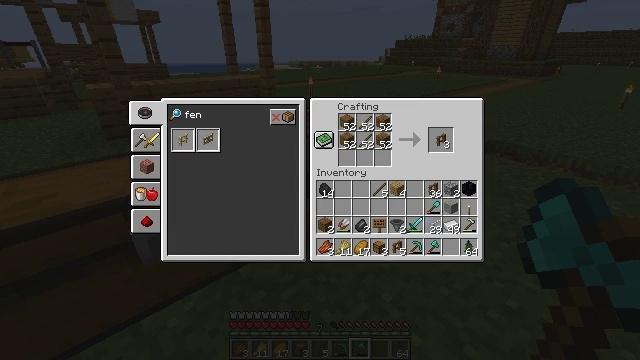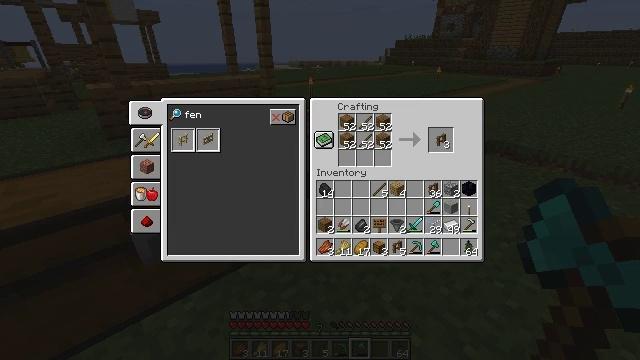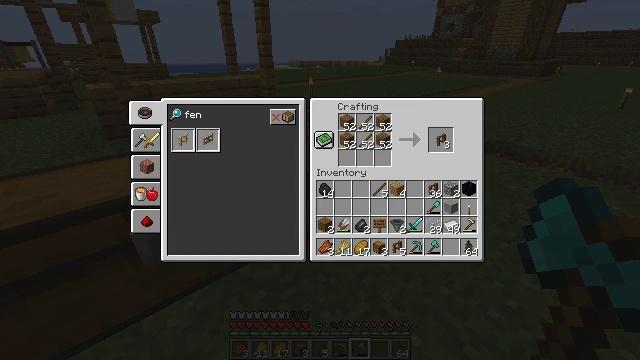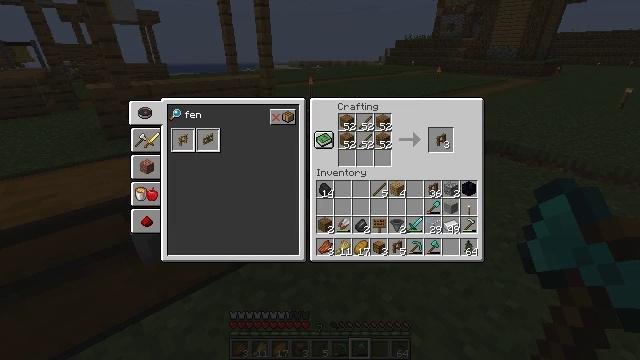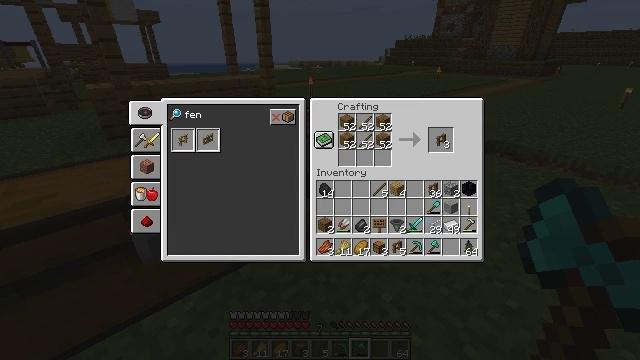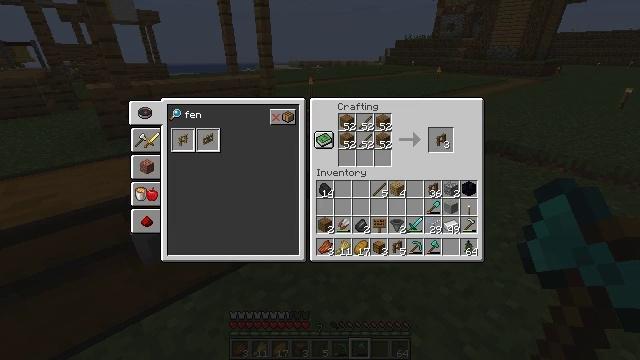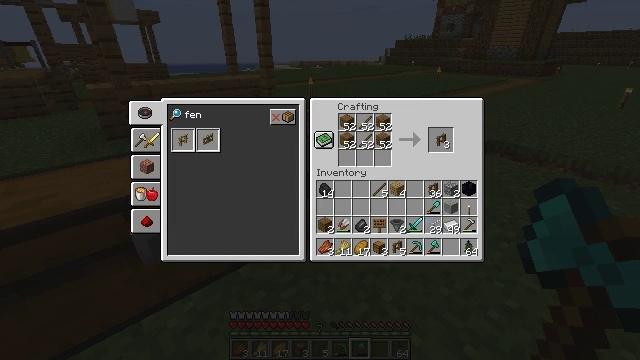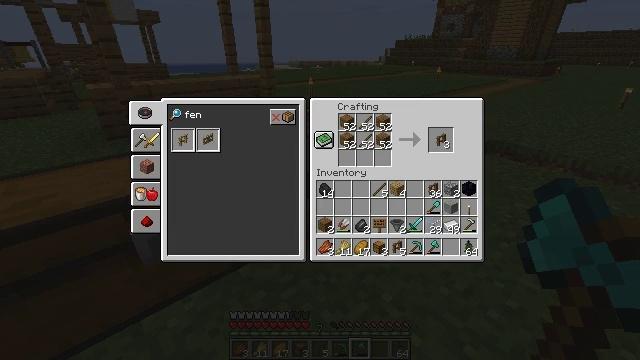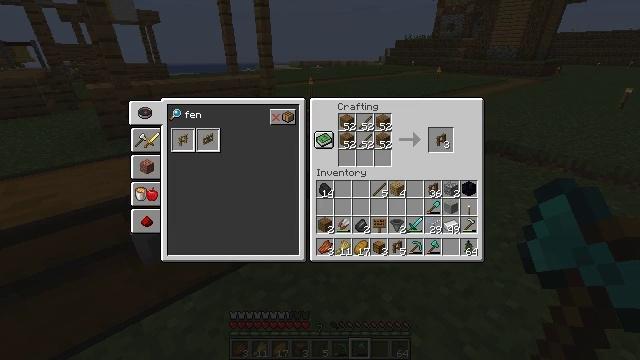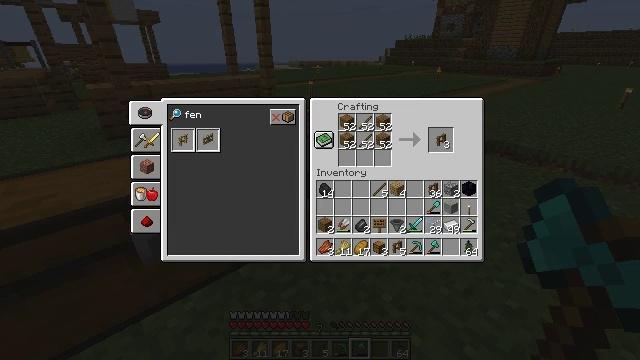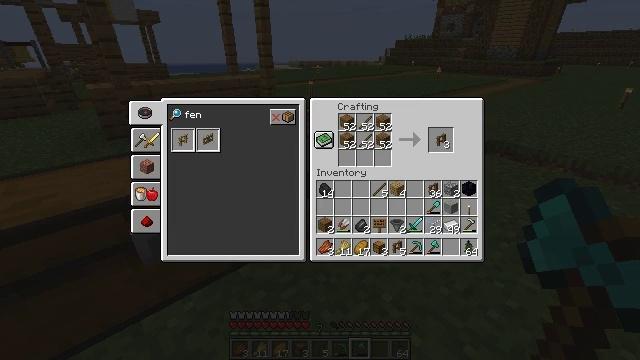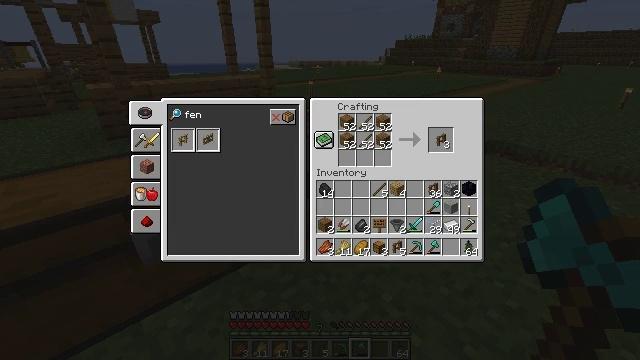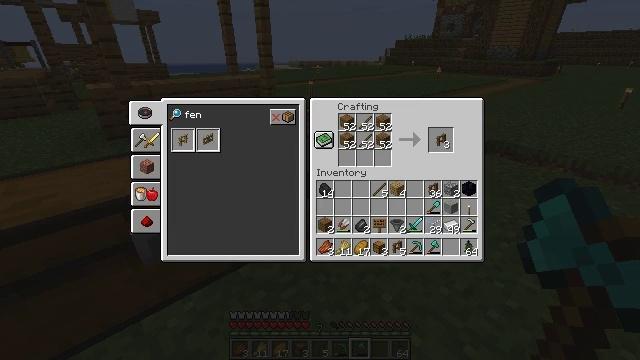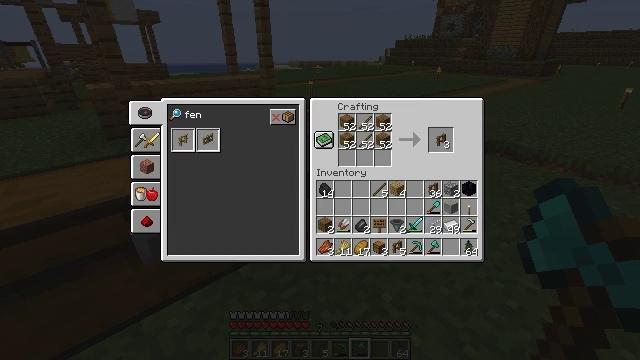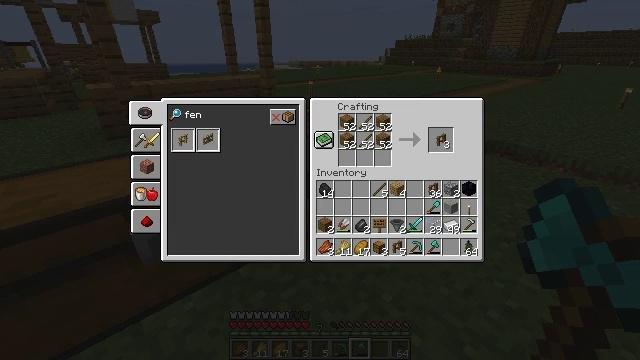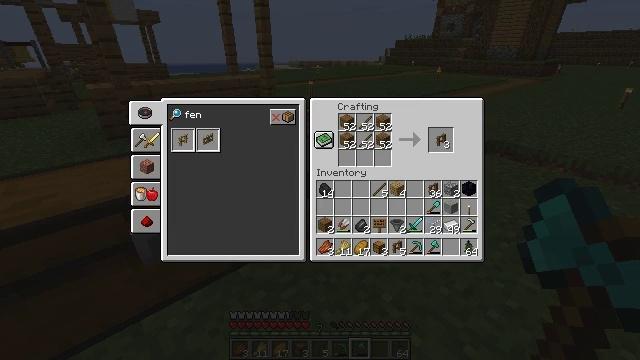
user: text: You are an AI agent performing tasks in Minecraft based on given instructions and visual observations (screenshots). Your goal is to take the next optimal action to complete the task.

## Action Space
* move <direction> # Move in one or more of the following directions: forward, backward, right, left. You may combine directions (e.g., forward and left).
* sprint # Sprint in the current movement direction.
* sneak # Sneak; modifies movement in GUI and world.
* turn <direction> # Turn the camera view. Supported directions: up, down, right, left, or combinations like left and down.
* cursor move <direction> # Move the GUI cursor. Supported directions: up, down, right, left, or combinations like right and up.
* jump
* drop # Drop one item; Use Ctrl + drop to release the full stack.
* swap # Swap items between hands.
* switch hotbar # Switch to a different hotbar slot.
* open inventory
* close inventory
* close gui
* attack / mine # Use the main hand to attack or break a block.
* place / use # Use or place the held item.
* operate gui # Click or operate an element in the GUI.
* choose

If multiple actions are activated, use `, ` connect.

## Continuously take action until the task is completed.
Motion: motion action
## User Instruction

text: Craft the spruce sign.
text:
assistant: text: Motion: no_op
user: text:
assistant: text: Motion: no_op
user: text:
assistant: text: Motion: no_op
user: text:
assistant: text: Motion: no_op
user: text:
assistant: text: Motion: no_op
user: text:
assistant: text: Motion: no_op
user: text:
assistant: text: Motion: no_op
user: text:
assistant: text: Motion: no_op
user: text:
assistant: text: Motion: no_op
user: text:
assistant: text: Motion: no_op
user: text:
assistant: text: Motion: no_op
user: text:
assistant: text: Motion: no_op
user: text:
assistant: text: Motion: no_op
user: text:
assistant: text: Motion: no_op
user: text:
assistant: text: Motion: no_op
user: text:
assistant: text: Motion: no_op
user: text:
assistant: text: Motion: no_op
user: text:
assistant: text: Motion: no_op
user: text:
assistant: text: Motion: no_op
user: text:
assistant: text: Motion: no_op
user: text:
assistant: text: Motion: no_op
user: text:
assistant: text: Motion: no_op
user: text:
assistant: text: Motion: no_op
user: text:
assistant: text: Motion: no_op
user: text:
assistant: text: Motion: no_op
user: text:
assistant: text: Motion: no_op
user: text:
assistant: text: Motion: no_op
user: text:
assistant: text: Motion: no_op
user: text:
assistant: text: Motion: no_op
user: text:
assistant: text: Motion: no_op